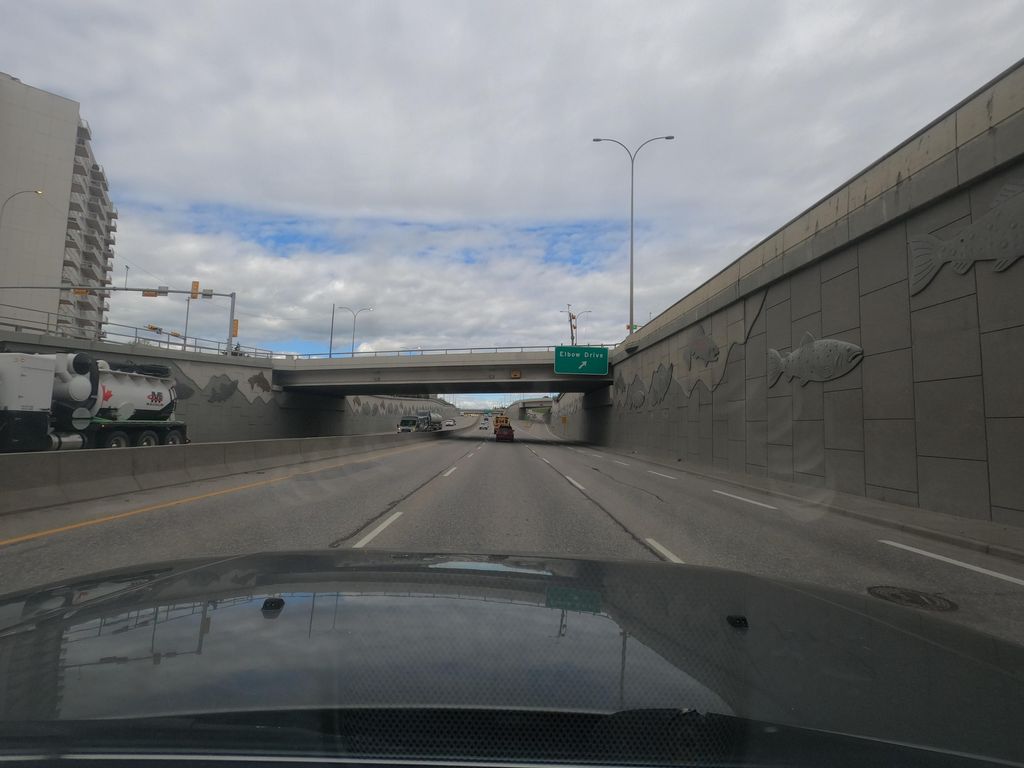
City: calgary